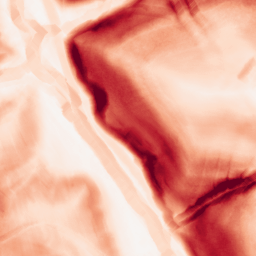
Category: morphological
Decomposition family: morphological_gradient
Decomposition parameters: size: 7
shape: diamond
Upsampling method: regularized
Upsampling parameters: scale: 2
lambda_reg: 0.001
Upsampling scale: 2